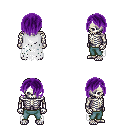
a pixel art fantasy rpg character, male body template, skeleton, white tattered cape, teal pants, purple bangs hairstyle, four views (front, back, left, right), 2x2 character sprite sheet, small pixel art, hard edges, no anti-aliasing